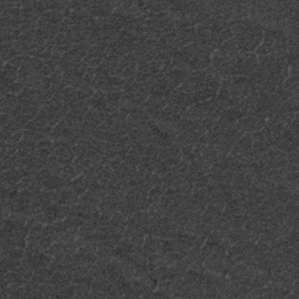
Label: frost